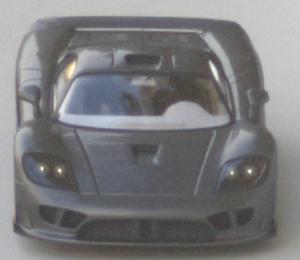
Make: Saleen
Model: S7
Detailed model: -
Model produced from: 2000
Model produced until: 2008
Doors: 2
Color: gray
Road condition: dry road
Daytime: morning or afternoon
Contrast: medium contrast